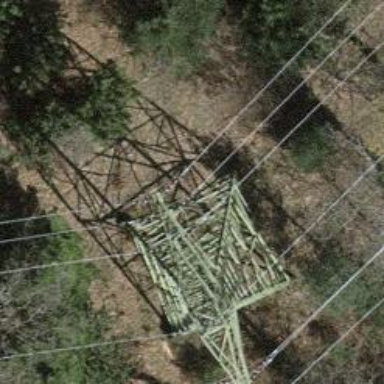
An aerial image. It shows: Three power lines with cables.